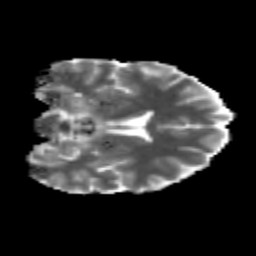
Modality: MD
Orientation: coronal
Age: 24
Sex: male
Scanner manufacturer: siemens
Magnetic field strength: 3 T
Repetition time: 3.5 s
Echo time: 0.125 s